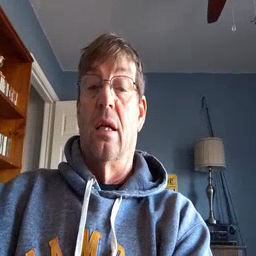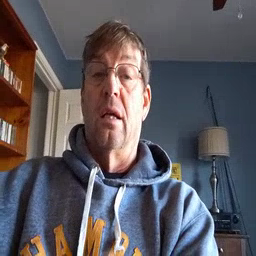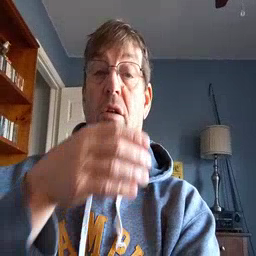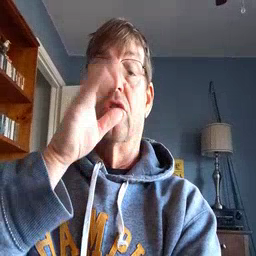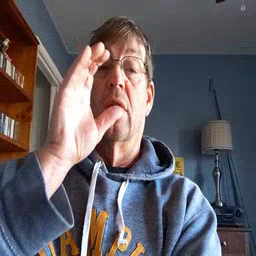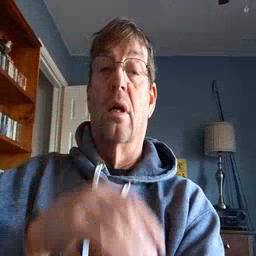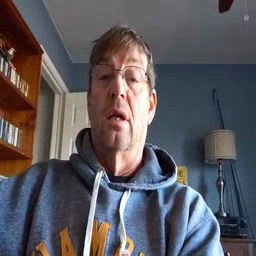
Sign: drink